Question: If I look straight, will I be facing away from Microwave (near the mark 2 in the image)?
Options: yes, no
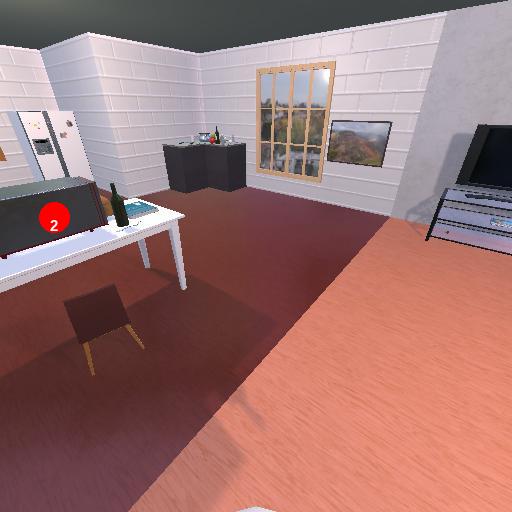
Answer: yes